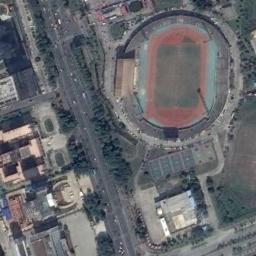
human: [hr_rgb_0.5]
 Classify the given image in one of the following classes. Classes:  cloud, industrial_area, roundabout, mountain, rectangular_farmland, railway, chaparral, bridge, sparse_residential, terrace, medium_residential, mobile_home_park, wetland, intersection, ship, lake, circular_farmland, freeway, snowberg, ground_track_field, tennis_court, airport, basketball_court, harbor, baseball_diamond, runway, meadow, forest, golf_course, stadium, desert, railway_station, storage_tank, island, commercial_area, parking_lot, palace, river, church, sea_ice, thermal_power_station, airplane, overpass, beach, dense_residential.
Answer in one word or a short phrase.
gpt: stadium